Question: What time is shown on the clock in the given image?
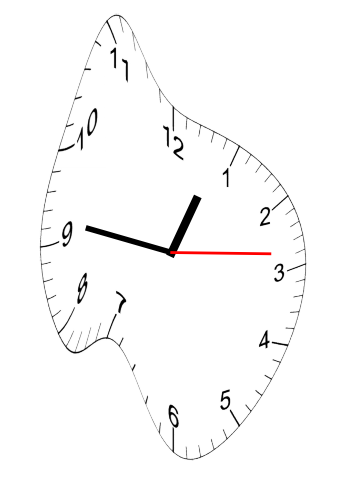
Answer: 12:46:14